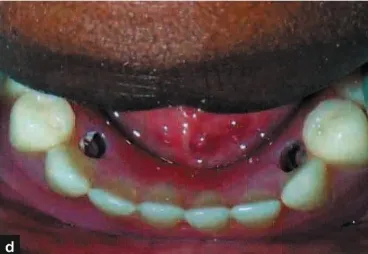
Post-operative photographs and radiograph.
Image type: medical_photograph (oral_photograph)